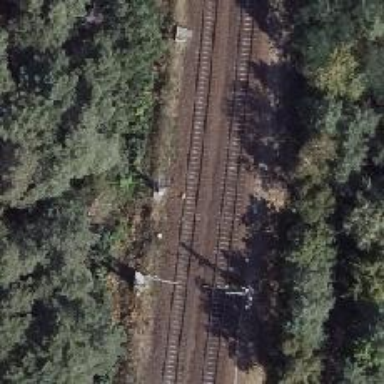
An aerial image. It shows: Railway signal.